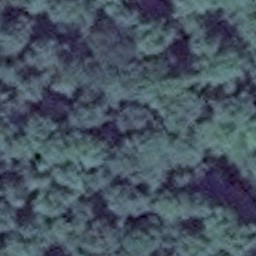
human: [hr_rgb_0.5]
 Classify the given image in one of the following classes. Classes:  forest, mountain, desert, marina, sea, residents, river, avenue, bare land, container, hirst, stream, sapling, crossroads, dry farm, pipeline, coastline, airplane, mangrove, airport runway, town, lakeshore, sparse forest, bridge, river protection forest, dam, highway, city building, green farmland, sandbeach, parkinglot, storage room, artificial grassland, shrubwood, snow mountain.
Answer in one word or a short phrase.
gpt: forest